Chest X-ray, PA view. Patient: 51 years old, sex F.
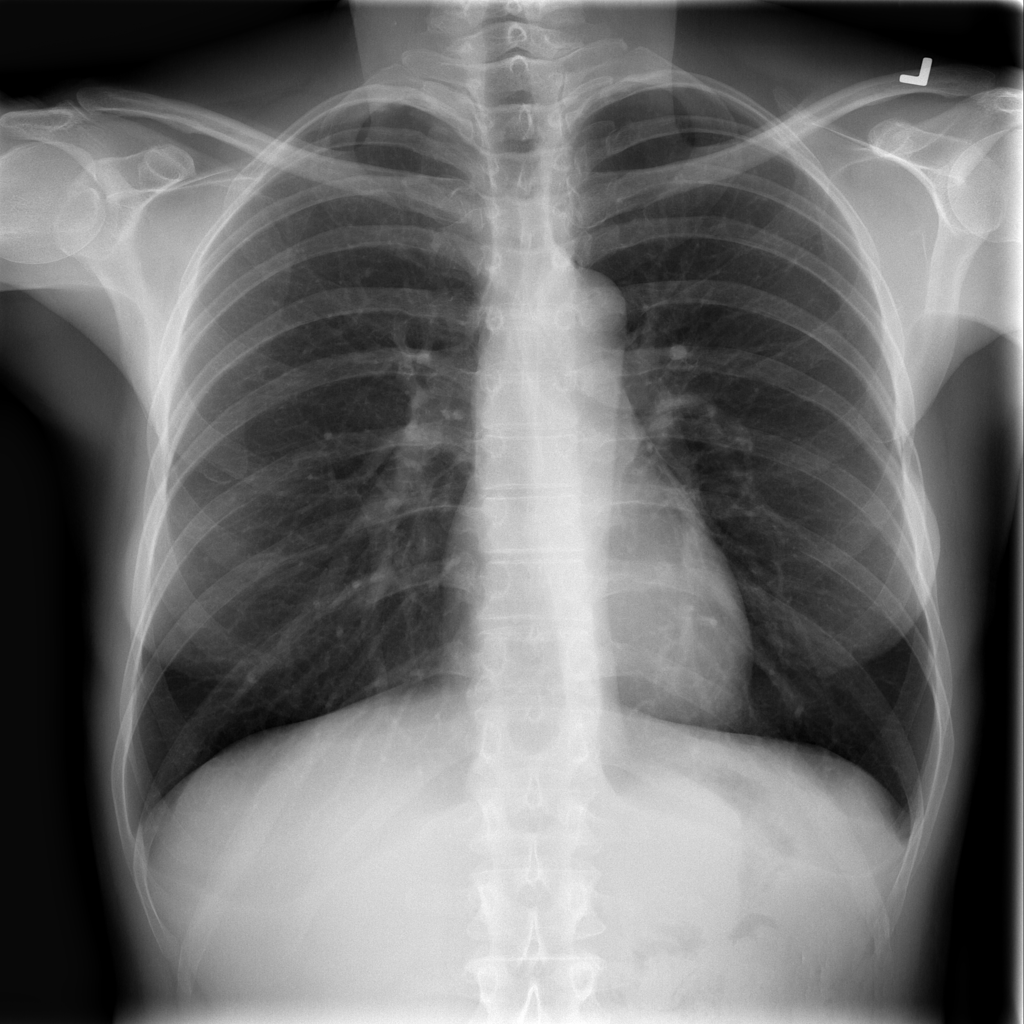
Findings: No Finding